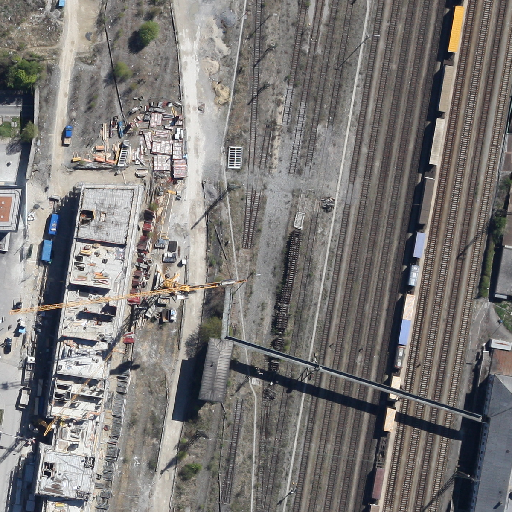
Referring expression: trailer on the road